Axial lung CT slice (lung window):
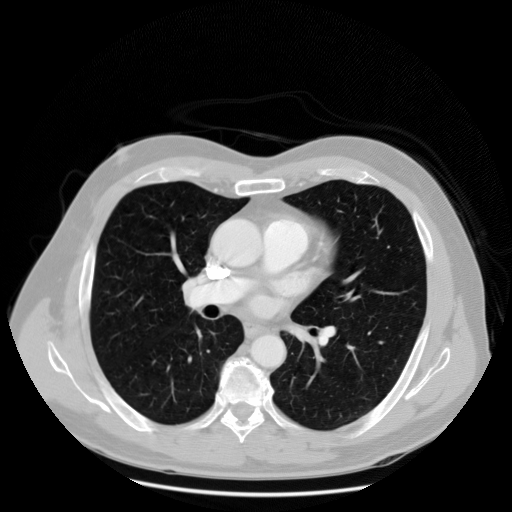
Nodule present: no